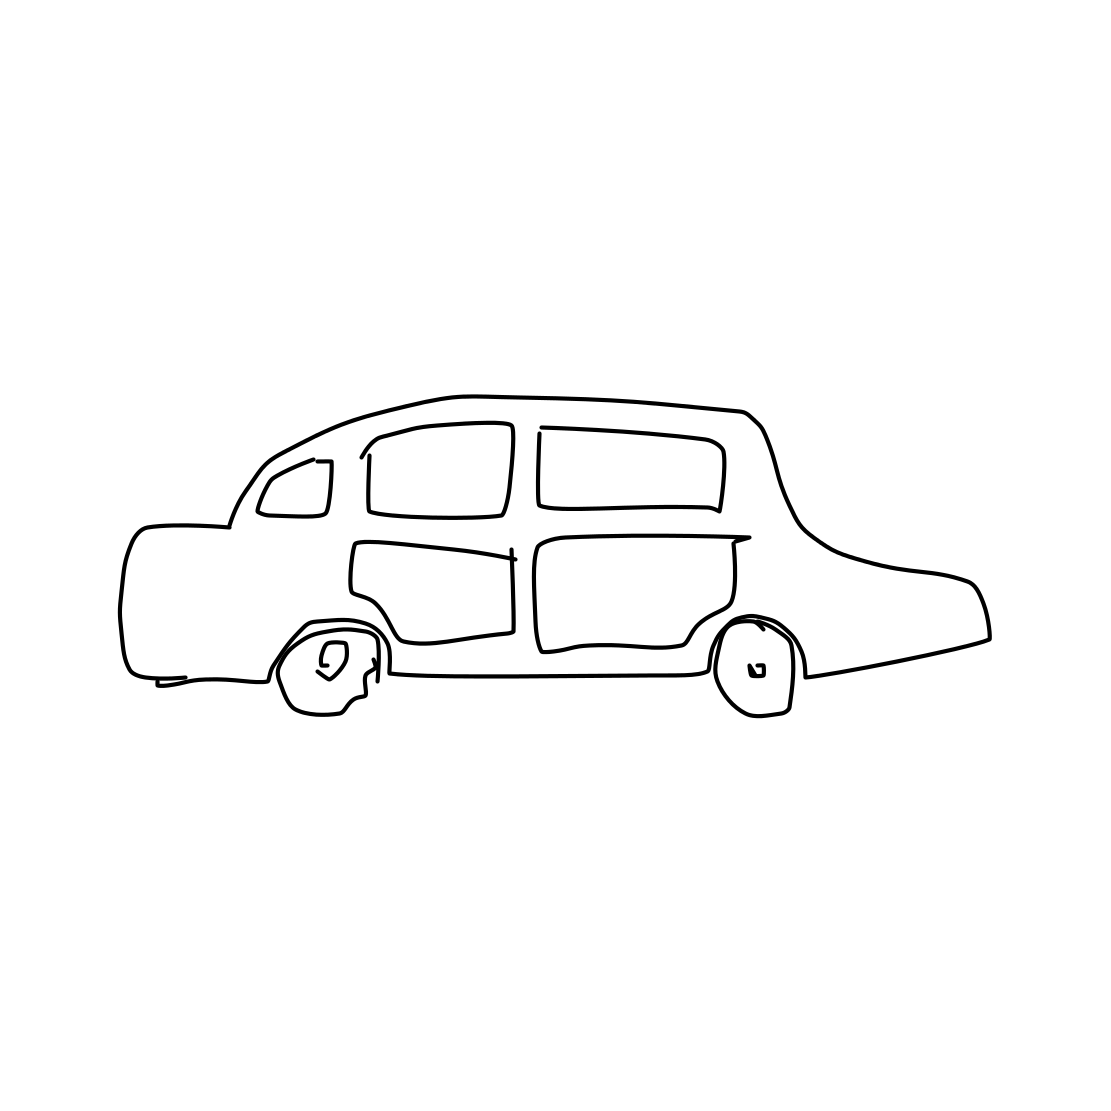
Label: car (sedan)